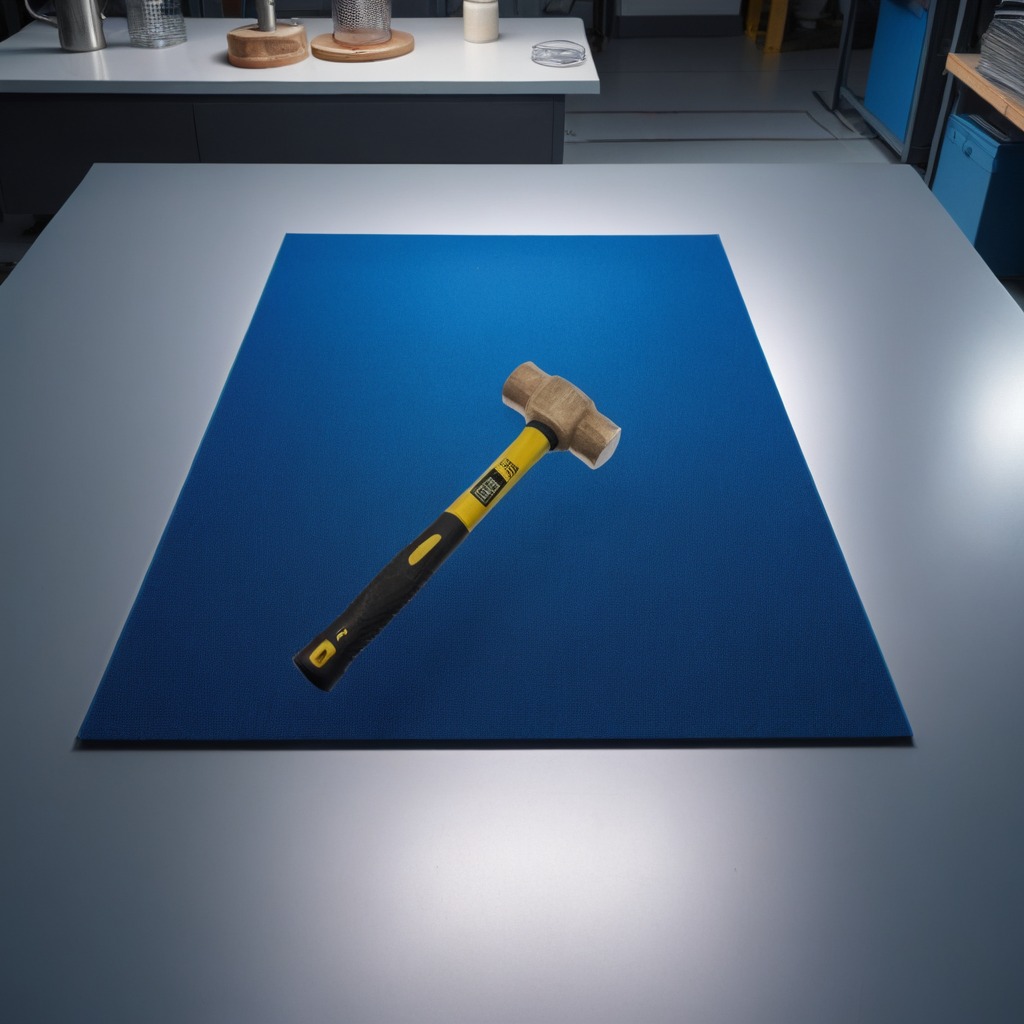
A hammer lying on the clean granite tabletop covered with a blue rubber mat inside a workshop under bright overhead lighting crisp shadows high clarity worn but beneath the mat